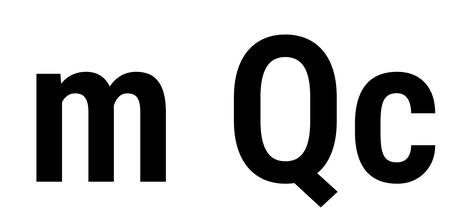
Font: Roboto_Condensed_SemiBold